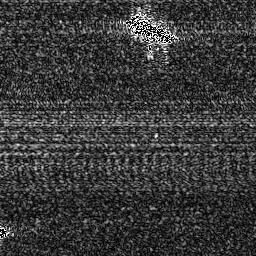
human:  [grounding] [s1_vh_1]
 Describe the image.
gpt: In the satellite image, there is  <ref>1 medium ship </ref> <box>[[49, 4, 67, 16, 0]]</box> located at top.